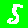
Digit: 5